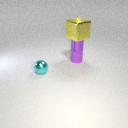
small purple metal cylinder above small purple rubber cylinder